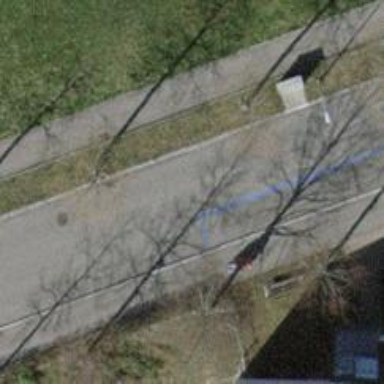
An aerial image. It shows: Residential road with asphalt surface. There are sidewalks on both sides. The parking lanes are parallel with markings on both sides.